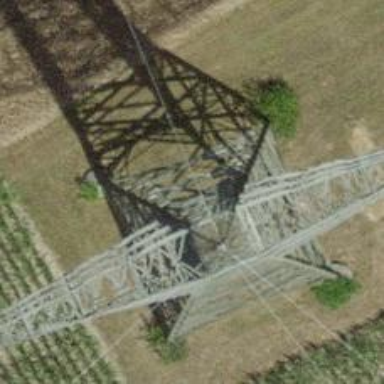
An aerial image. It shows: Power line with three cables.